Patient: sex M, age 32
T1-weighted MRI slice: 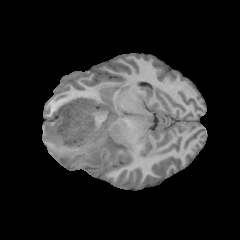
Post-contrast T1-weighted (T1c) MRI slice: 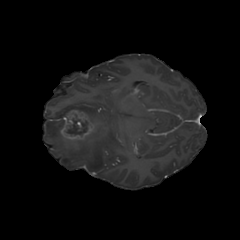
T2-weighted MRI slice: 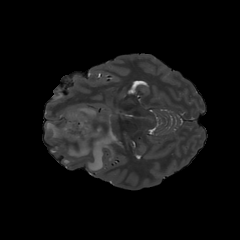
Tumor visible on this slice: yes
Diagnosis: Glioblastoma, IDH-wildtype
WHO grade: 4